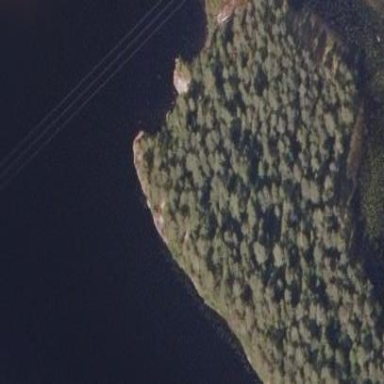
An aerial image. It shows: Forest area.